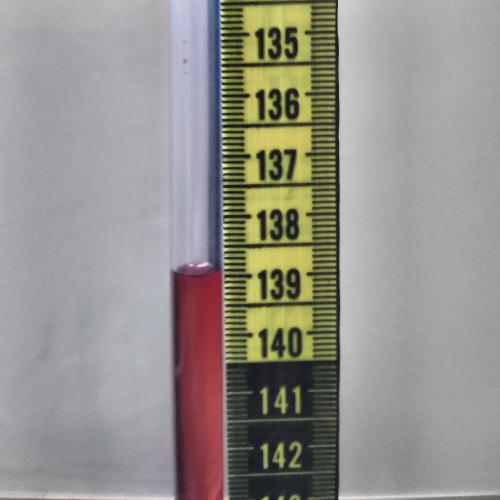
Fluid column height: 139.0 cm